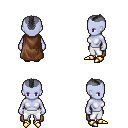
a pixel art fantasy rpg character, female body template, dark elf, purple skin, brown cape, white pants, gray short mohawk hairstyle, gold boots, four views (front, back, left, right), 2x2 character sprite sheet, small pixel art, hard edges, no anti-aliasing